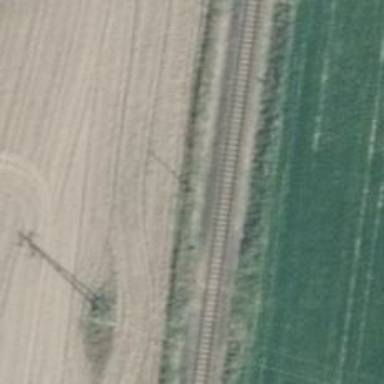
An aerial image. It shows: Communication pole.